What has changed from the first image to the second?
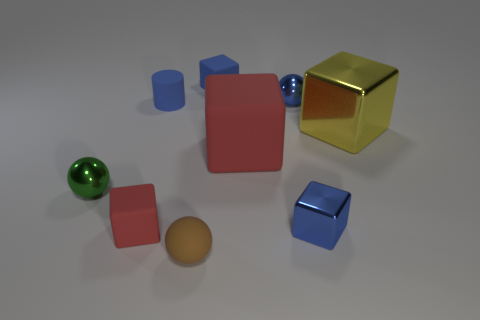
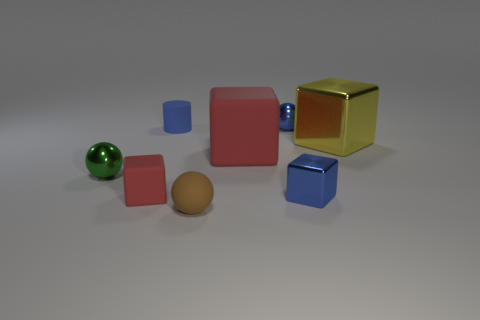
the blue rubber block is gone
the tiny blue rubber cube has disappeared
the small blue matte cube that is behind the big yellow metallic object is gone
the small blue matte block left of the brown sphere is no longer there
the small blue matte cube behind the yellow metallic object is no longer there
the small blue rubber block behind the large red block is missing